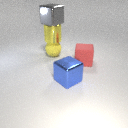
large yellow rubber sphere to the left of large red rubber cube